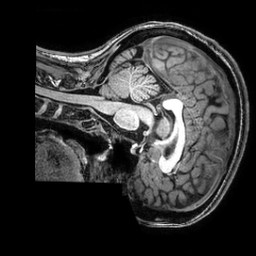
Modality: T1w
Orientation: sagittal
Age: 32
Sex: female
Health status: healthy